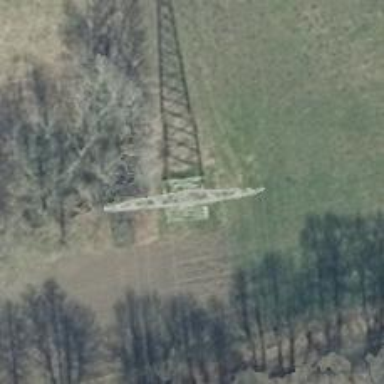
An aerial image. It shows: Power tower.